Question: I am using bootstrap's "display-2" class, and I need to make the text responsive / smaller when I go in smaller devices.
Dramatically Engage
[
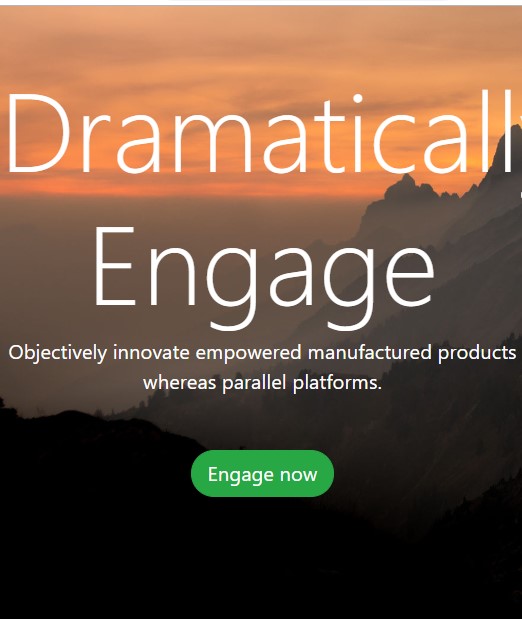
Answer: To make your text responsive you just have to use in css file.
Media query is a CSS technique introduced in .
It uses the rule to include a block of CSS properties only if a certain condition is true.
index.html
'''
<div>
<h1 class="heading">Dramaticall Engage</h1>
</div>
'''
style.css
'''
.heading{
font-size: 30px;
}
@media only screen and (max-width: 768px) {
.heading{
font-size: 20px;
}
}
@media only screen and (max-width: 425px) {
.heading{
font-size: 14px;
}
}
'''